Question: '''
usage: cp [-R [-H | -L | -P]] [-fi | -n] [-apvXc] source_file target_file
cp [-R [-H | -L | -P]] [-fi | -n] [-apvXc] source_file ... target_directory
'''
I am trying to loop through every single file with a certain extension (eg:txt) in the system found by the find command. While it loops through each file, I would like to check if there's already an existing file with the same name in the user's desired directory. Else, it will copy the file. However, the cp command does not work. This is what I have so far:
'''
find . -type f -name "*.$fileType"| while read file; do
fname='basename $file'
echo $fname
echo $file
if [ -e "$path/$directory/$fname" ]; then
echo "$fname exist"
else
cp $file $path/$directory
fi
done
'''

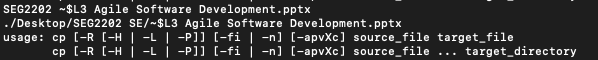
Answer: Since you have spaces in your variables, you should properly enclose them in quotes.
'''
find . -type f -name "*.$fileType"| while read file; do
fname="$(basename $file)"
echo "$fname"
echo "$file"
if [ -e "$path/$directory/$fname" ]; then
echo "$fname exist"
else
cp "$file" "$path/$directory"
fi
done
'''